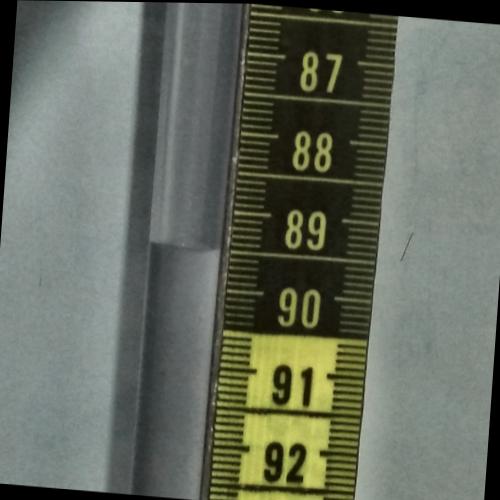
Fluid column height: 89.5 cm